Interaction volume radius: 5 \u00c5
Interaction volume height: 20 \u00c5
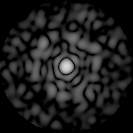
Disorder parameter: 0.7808